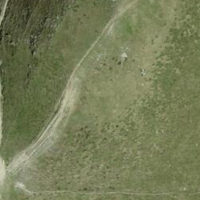
EUNIS habitat code: 23
Species observed at this site:
Papilio machaon
Hesperia comma
Primula hirsuta